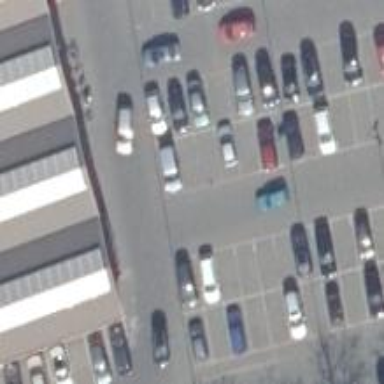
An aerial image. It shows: Asphalt parking aisle road for service vehicles.